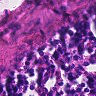
Metastatic tissue present: no